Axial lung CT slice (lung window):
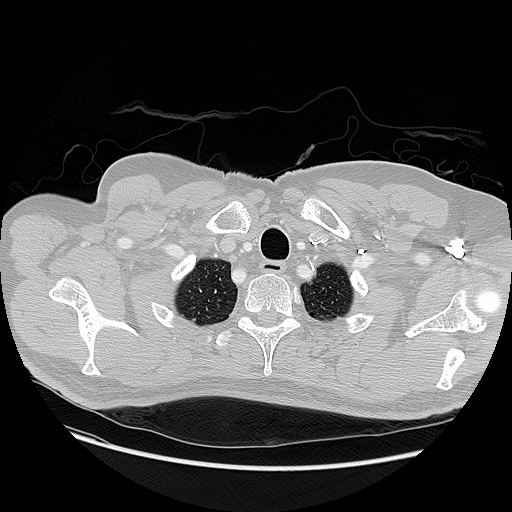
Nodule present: no